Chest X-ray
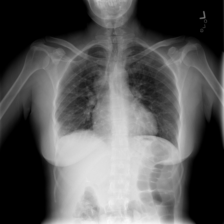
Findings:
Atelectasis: positive
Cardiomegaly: negative
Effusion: negative
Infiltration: negative
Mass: negative
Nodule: negative
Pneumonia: negative
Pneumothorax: negative
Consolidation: negative
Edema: negative
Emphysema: negative
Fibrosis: negative
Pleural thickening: negative
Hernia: negative